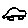
Label: car